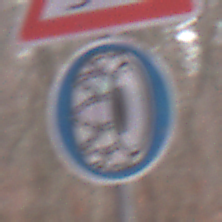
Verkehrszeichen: SchneekettenVorgeschrieben
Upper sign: SchleuderOderRutschgefahr
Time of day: Midday
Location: Outdoor (Nature)
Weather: Overcast
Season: Autumn
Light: Natural